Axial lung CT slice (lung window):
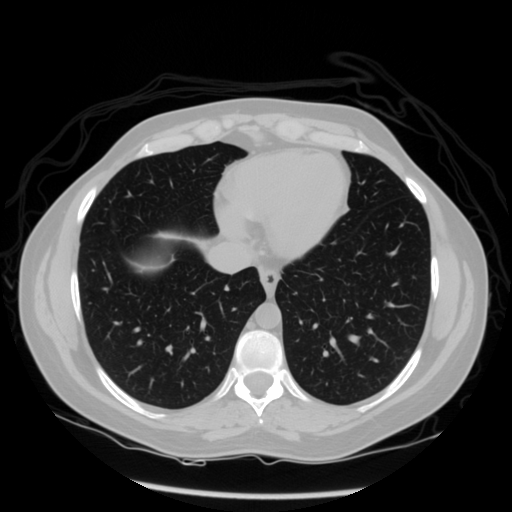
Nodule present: no